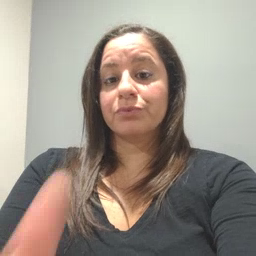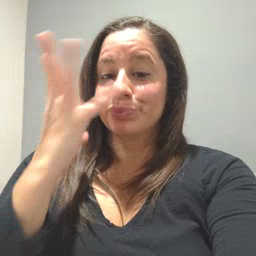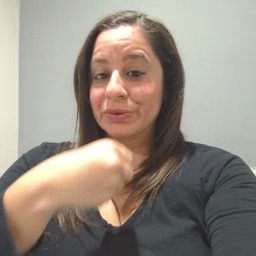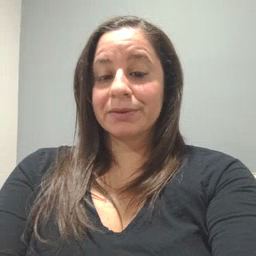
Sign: pretty